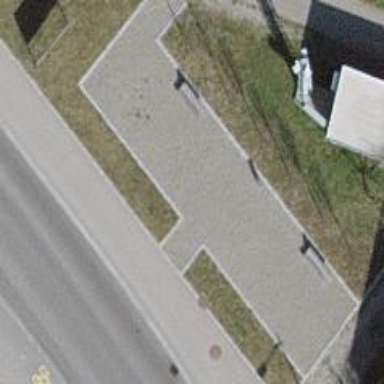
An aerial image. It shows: Bench for seating.